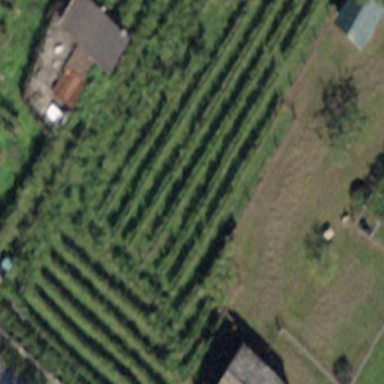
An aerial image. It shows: Vineyard where grapes are grown.